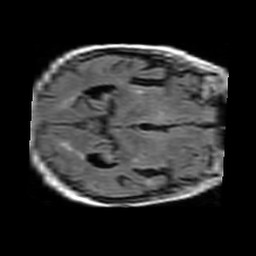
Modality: FLAIR
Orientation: axial
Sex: male
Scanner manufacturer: philips
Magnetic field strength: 1.5 T
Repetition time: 11 s
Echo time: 0.14 s